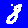
Digit: 8